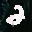
Label: 2